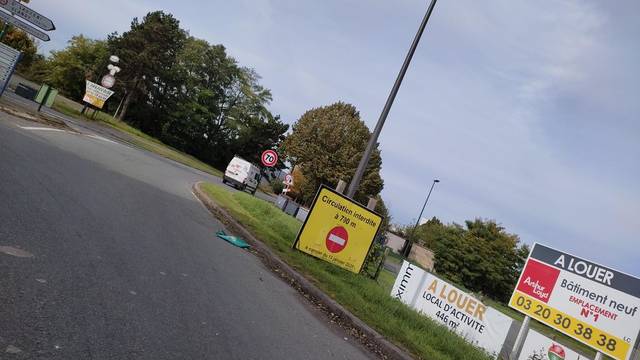
Region: France
Coordinates: 50.289, 2.808